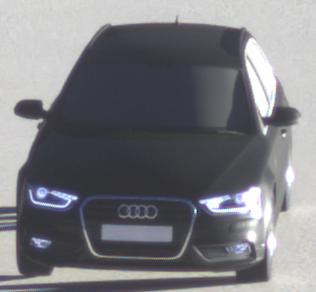
Make: Audi
Model: A4 Avant 1.8 TFSI
Detailed model: A4 (B8) Avant
Model produced from: 2012/02
Model produced until: 2015/04
Doors: 5
Color: black
Road condition: dry road
Daytime: sunrise or sunset
Contrast: high contrast